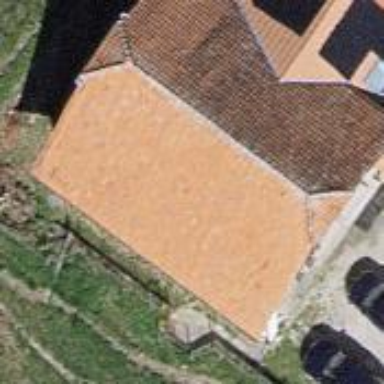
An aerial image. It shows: Building with gabled roof.